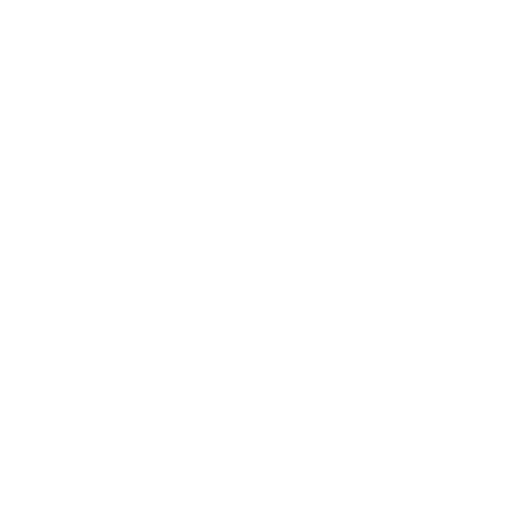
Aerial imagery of island in Alaska named Rose Island containing only unknown